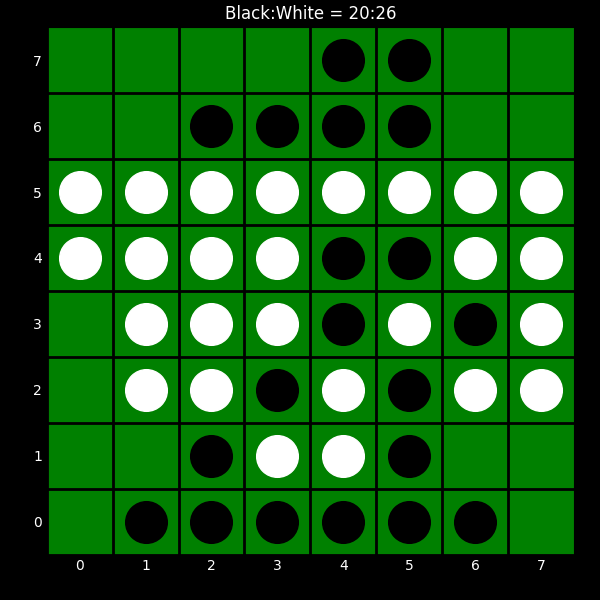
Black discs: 20
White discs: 26